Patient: sex M, age 58
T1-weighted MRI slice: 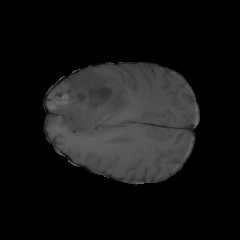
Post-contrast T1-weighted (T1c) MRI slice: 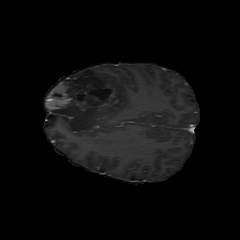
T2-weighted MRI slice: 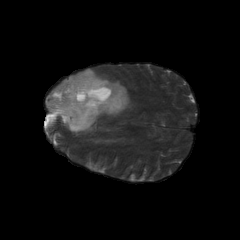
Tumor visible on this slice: yes
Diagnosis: Astrocytoma, IDH-mutant
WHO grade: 4